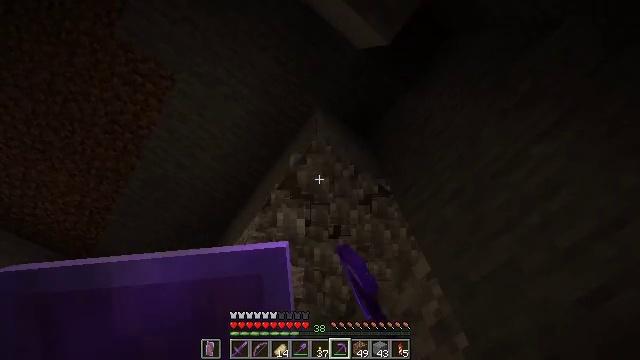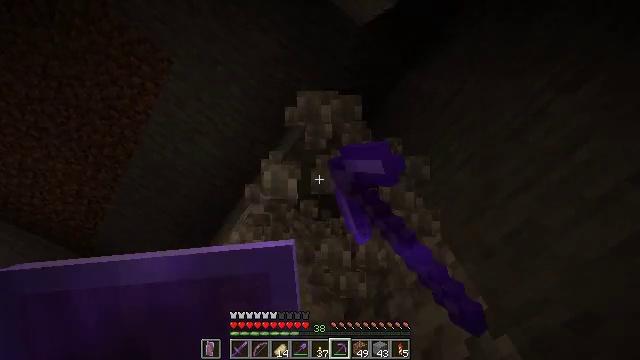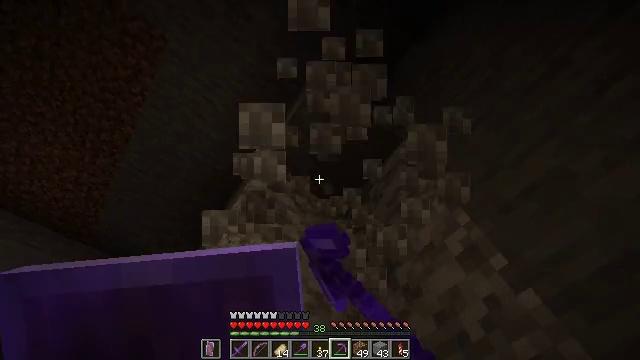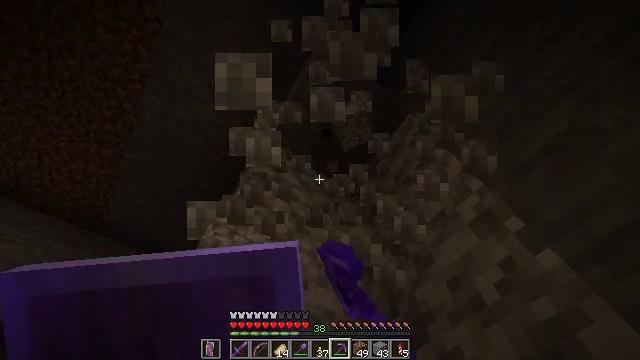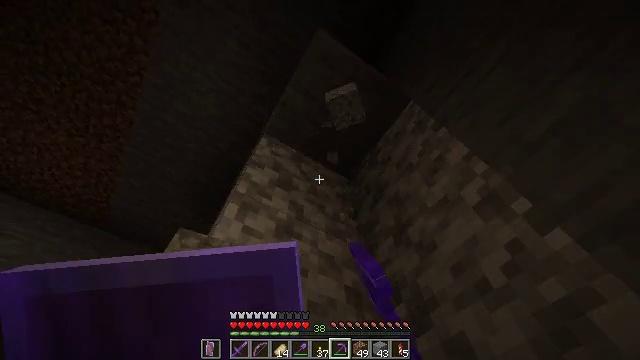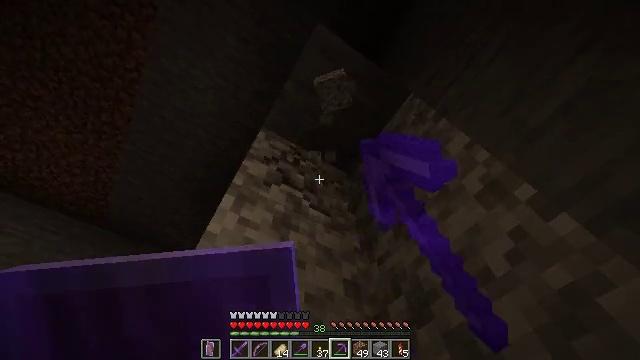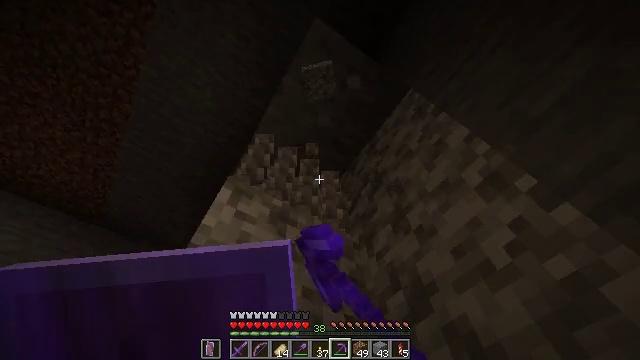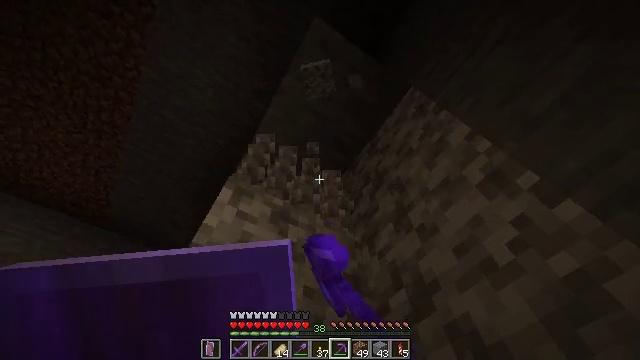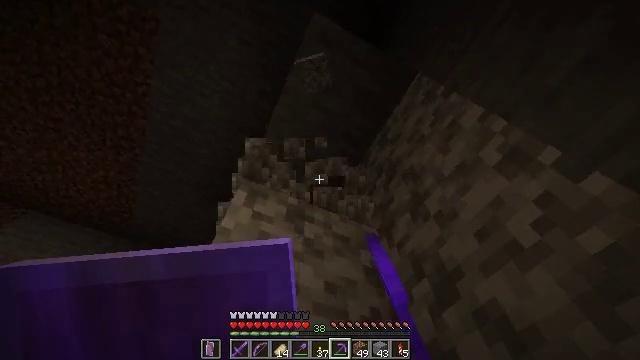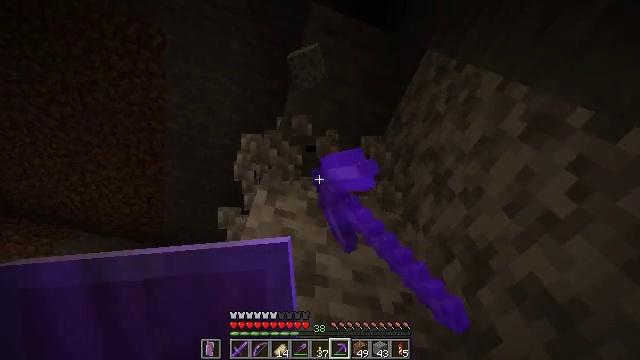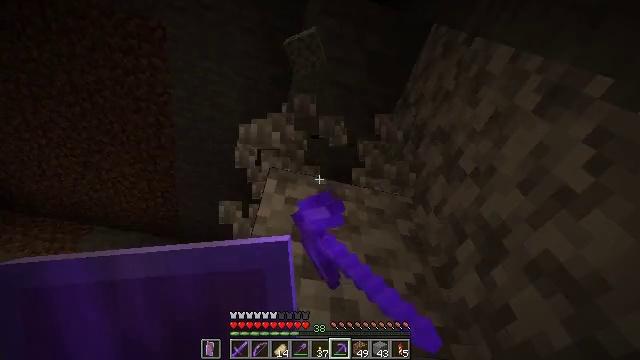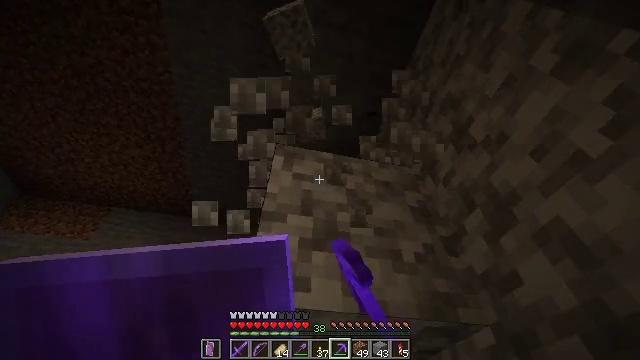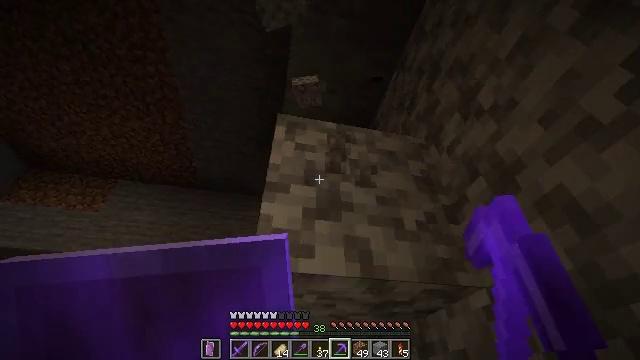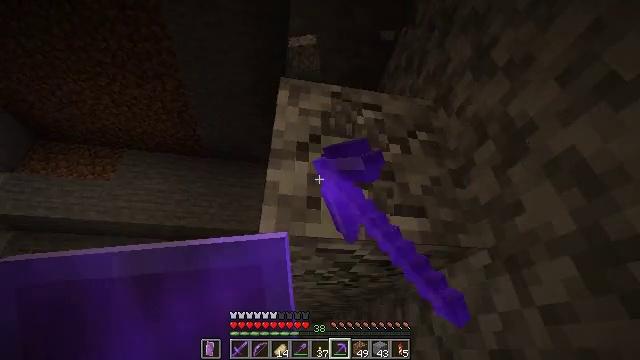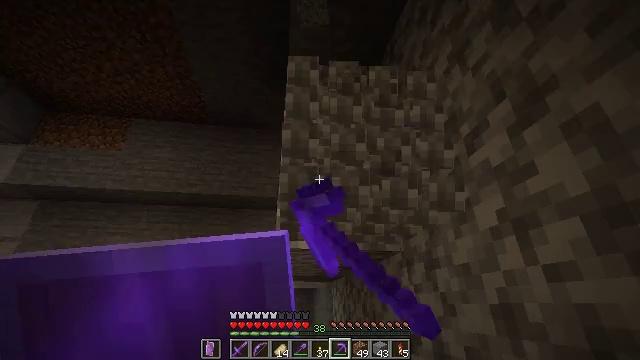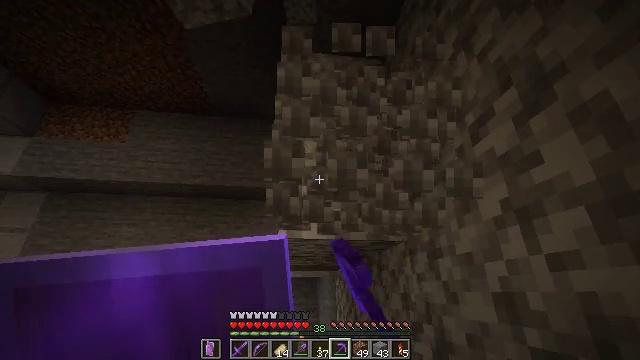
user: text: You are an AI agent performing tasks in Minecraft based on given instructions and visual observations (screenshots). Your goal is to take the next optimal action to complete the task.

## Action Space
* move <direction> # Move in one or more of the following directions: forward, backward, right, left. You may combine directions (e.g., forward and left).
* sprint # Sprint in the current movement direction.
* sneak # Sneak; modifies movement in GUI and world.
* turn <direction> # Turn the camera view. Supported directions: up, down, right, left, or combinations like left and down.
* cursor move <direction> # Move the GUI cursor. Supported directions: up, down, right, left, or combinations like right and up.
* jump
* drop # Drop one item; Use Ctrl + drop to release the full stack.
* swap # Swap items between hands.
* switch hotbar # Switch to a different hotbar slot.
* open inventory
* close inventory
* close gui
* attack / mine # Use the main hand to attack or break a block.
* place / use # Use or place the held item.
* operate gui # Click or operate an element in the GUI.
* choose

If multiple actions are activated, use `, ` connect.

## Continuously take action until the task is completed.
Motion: motion action
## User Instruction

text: Mine the diorite underground.
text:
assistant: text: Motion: move forward, attack / mine
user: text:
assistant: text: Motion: move forward, turn down, attack / mine
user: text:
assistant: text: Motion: turn left and down, attack / mine
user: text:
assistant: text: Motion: attack / mine
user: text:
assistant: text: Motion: attack / mine
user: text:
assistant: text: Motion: attack / mine
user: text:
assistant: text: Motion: attack / mine
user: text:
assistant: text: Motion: turn left, attack / mine
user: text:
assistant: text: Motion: turn left and down, attack / mine
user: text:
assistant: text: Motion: turn left and down, attack / mine
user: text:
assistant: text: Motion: turn left and down, attack / mine
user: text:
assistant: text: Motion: turn down, attack / mine
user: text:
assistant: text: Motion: turn left and down, attack / mine
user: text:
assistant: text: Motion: turn left and down, attack / mine
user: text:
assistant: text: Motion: turn down, attack / mine
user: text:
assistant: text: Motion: attack / mine
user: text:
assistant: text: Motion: attack / mine
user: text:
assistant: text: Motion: attack / mine
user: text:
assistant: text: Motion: attack / mine
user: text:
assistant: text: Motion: turn down, attack / mine
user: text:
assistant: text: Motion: turn down, attack / mine
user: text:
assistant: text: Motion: attack / mine
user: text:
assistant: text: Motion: attack / mine
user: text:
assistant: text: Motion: attack / mine
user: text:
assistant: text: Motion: move forward, attack / mine
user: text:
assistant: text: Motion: move forward, turn up, attack / mine
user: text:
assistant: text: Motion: move forward, turn right and up, attack / mine
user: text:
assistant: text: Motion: turn right and up, attack / mine
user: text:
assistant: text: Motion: turn up, attack / mine
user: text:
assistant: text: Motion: turn up, attack / mine